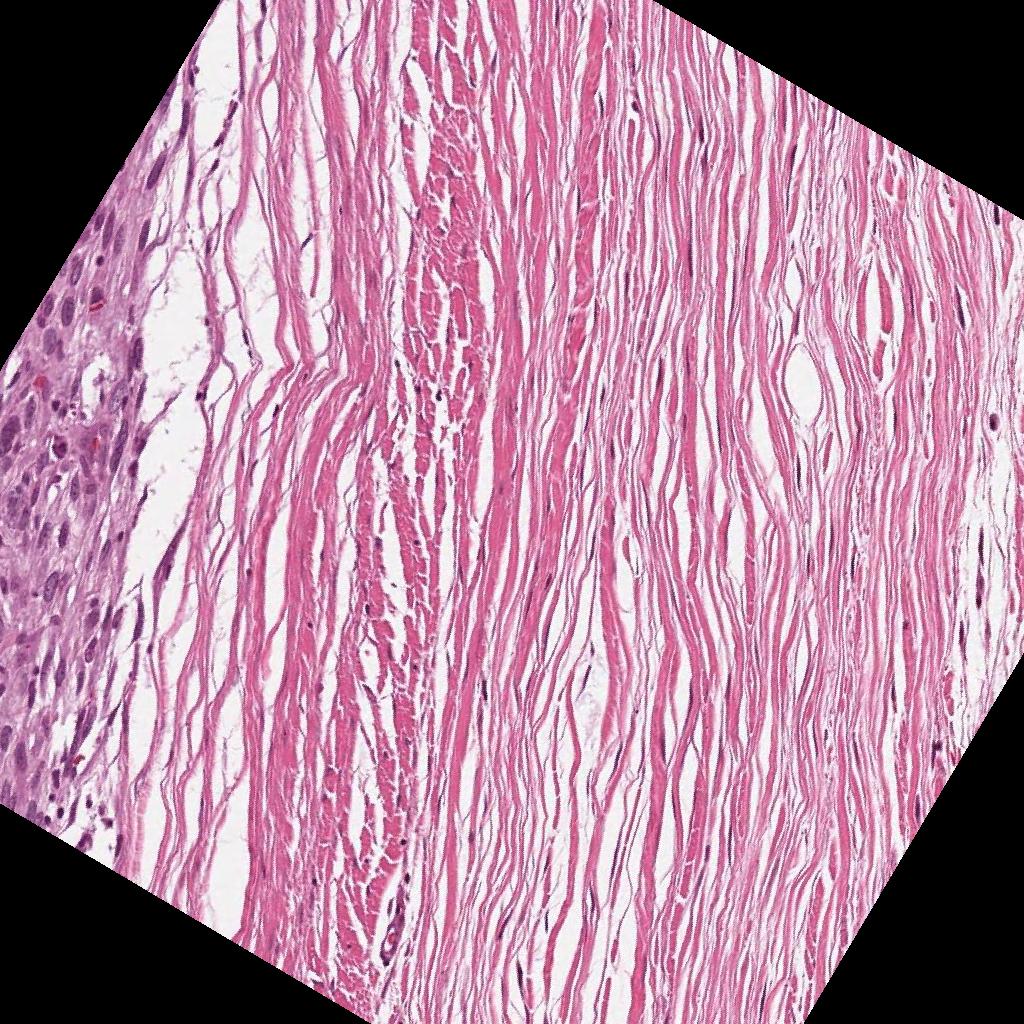
Label: Viable